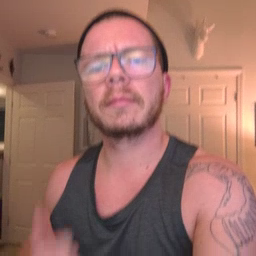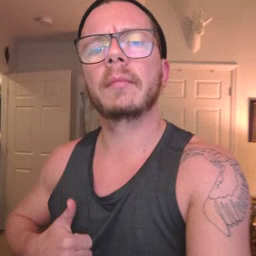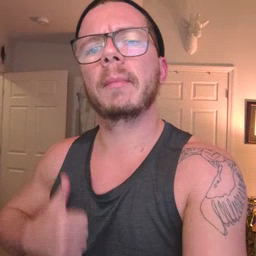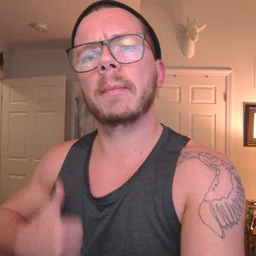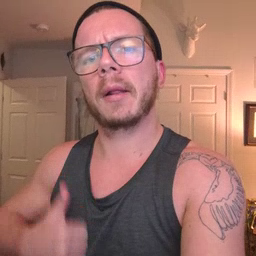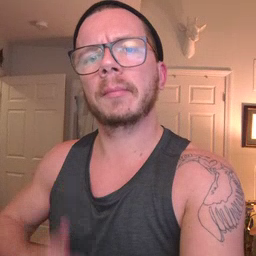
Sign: bath